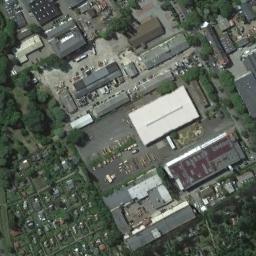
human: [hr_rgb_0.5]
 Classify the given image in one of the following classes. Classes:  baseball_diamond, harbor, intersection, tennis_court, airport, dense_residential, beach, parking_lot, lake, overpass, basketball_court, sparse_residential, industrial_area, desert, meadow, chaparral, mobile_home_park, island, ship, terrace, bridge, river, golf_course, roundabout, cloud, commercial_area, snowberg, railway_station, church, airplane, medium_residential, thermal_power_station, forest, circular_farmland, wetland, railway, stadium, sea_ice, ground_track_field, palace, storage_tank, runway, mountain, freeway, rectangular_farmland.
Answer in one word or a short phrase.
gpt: industrial_area